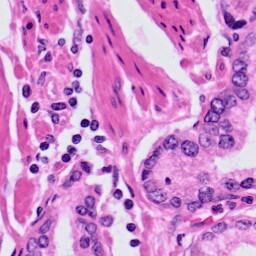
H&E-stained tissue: Prostate